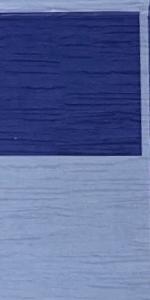
Label: Empty